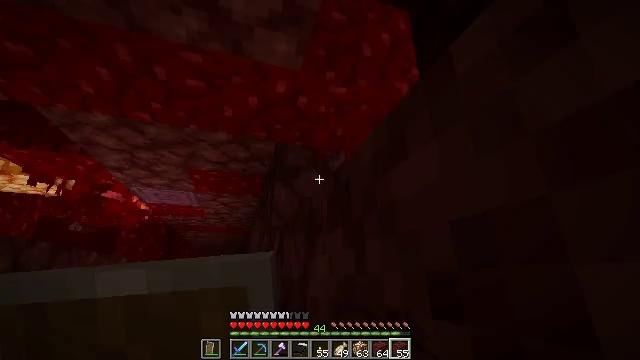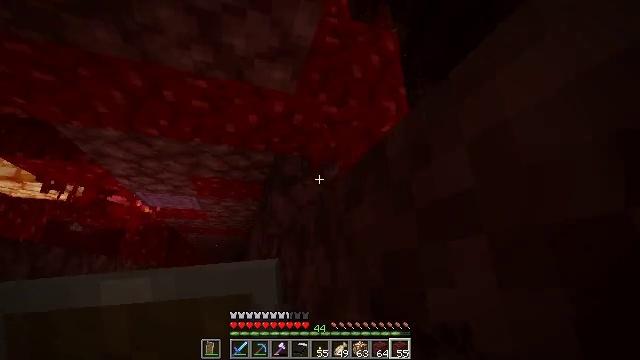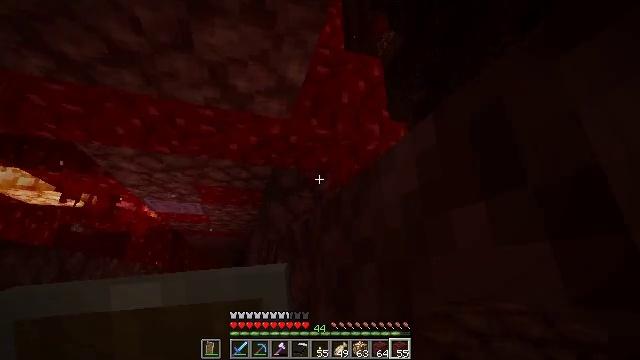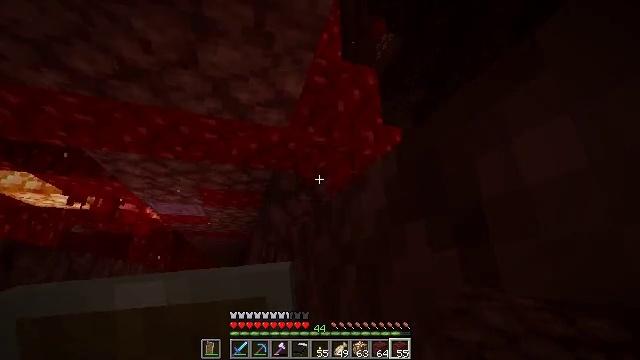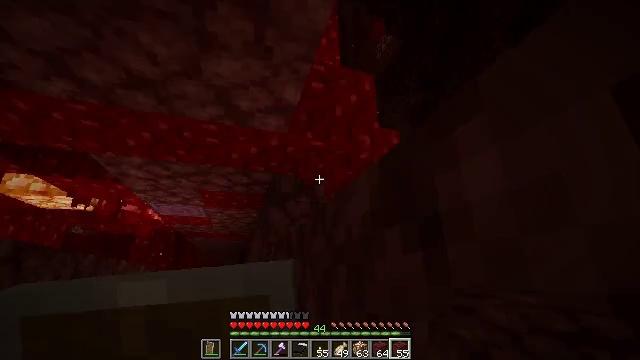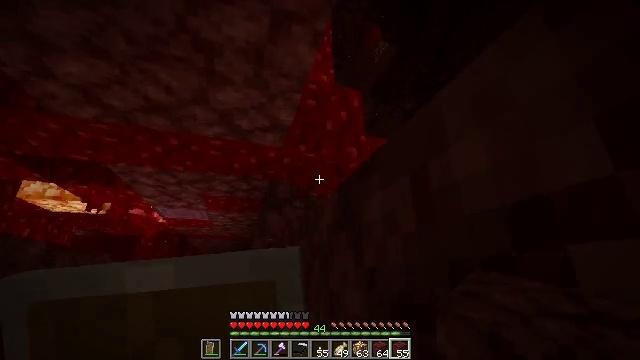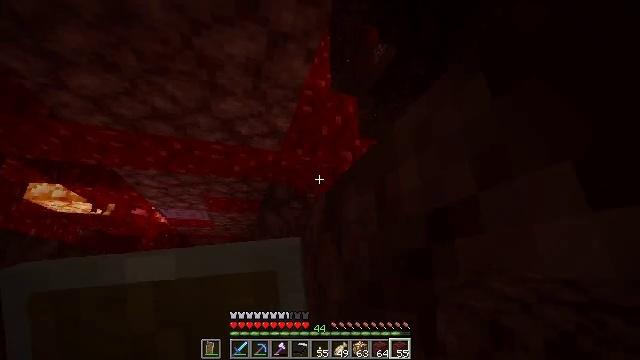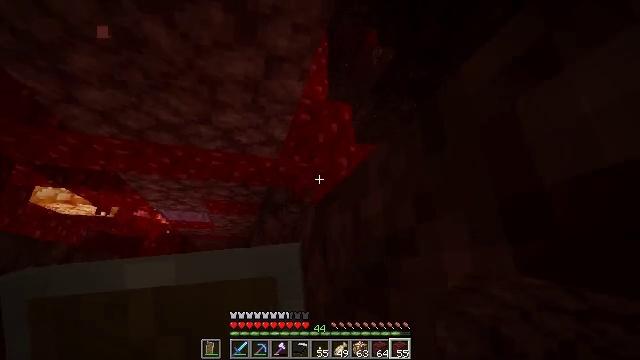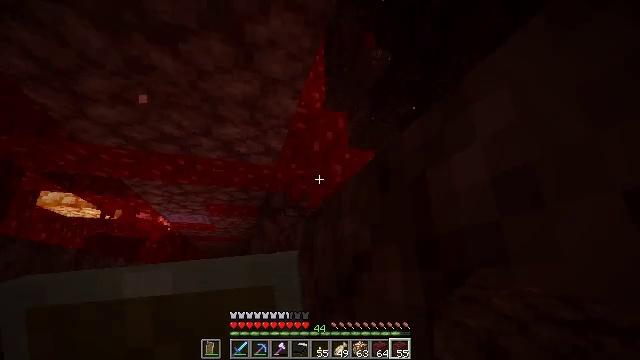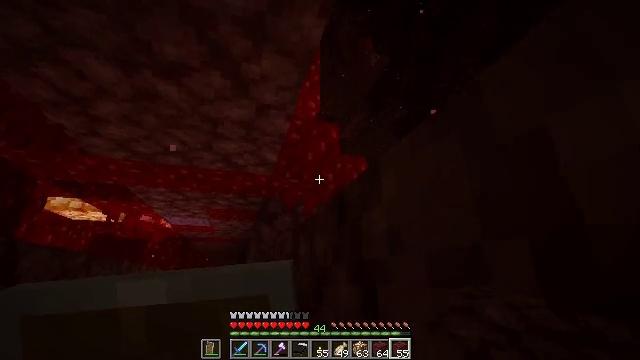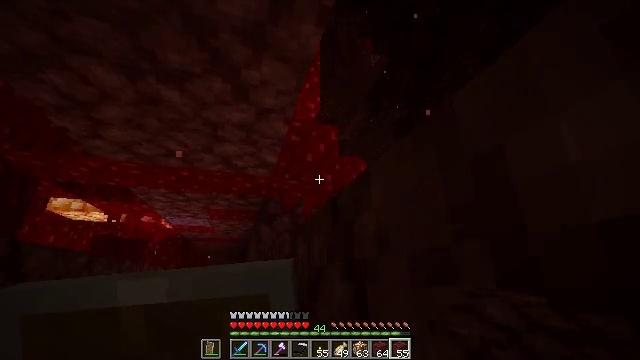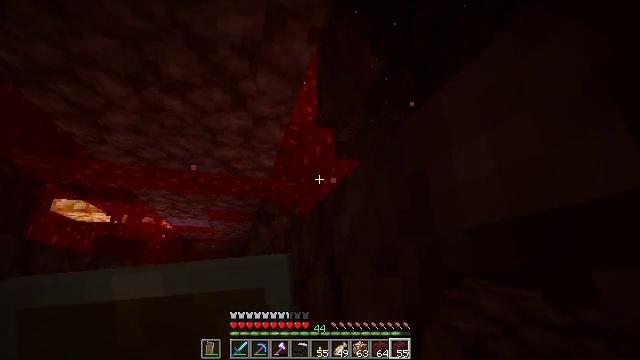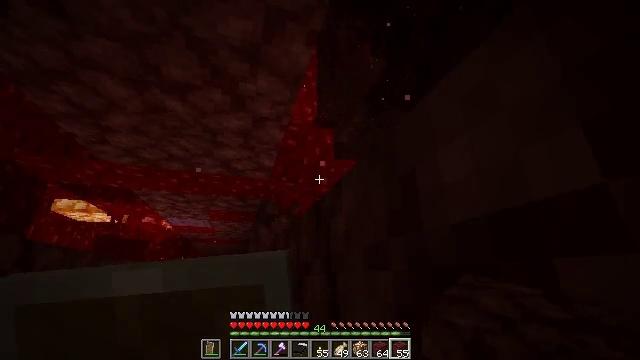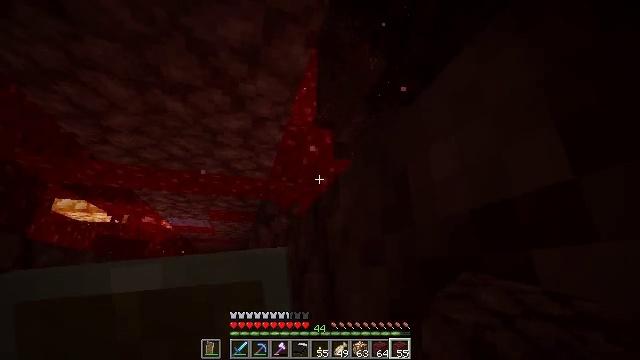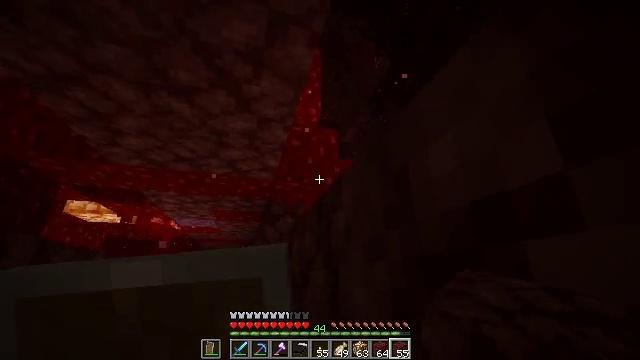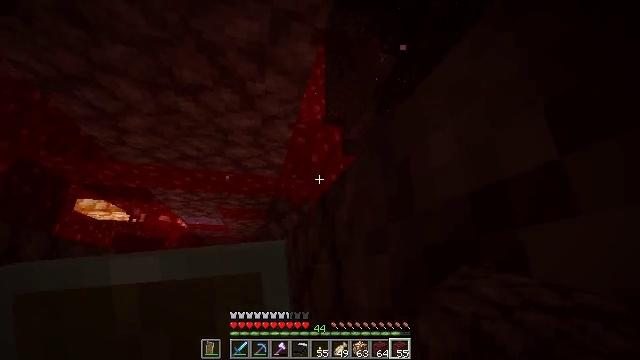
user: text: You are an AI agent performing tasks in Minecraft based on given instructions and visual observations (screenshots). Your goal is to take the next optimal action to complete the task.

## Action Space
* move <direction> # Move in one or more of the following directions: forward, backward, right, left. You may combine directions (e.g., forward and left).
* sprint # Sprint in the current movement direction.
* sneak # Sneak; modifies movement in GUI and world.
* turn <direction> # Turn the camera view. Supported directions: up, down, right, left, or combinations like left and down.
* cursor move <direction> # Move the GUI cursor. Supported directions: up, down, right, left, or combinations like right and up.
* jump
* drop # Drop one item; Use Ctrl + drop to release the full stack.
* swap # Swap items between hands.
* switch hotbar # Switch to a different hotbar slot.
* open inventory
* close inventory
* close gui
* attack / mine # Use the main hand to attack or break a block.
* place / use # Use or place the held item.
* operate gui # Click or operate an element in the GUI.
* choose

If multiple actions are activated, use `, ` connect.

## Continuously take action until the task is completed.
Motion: motion action
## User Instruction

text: Mine downward to gather weeping vines.
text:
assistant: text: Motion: move back and move right
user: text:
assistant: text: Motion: move back and move right
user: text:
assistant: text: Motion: move back and move right, use / place
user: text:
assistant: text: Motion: move back and move right, use / place
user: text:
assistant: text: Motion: move back and move right, use / place
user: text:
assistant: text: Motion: move back and move right, use / place
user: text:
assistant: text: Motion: move back and move right
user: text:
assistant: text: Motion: move back and move right
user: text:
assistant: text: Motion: move back and move right
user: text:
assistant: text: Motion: no_op
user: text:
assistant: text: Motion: no_op
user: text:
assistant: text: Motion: no_op
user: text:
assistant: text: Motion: no_op
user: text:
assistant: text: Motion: turn left
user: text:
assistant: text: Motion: turn left
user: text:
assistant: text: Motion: turn left and down
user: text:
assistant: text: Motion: move forward, turn left and down
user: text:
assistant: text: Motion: move forward
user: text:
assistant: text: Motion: move forward
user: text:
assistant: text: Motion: move forward, attack / mine
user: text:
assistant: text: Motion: move forward, attack / mine
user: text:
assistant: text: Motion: move forward, attack / mine
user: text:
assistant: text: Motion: move forward
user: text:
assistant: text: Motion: no_op
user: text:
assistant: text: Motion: no_op